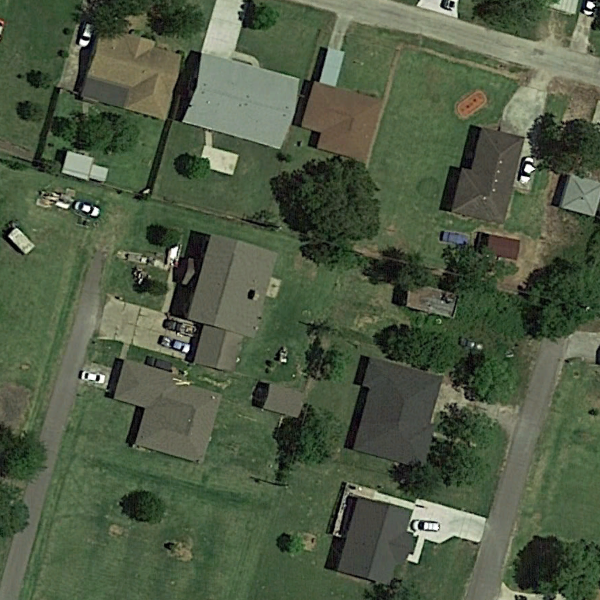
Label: MediumResidential